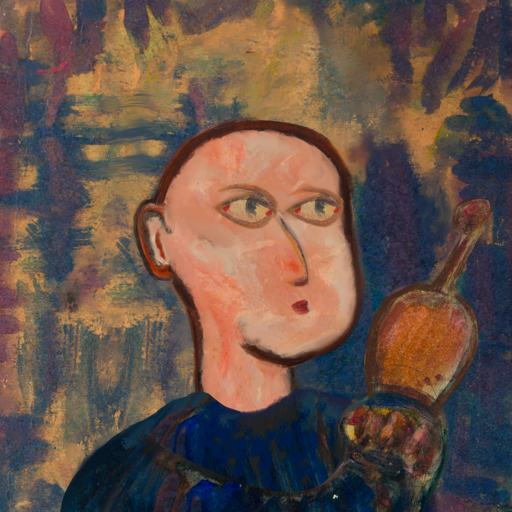
Background: InTheSun, Head And Neck Side: Roy_Bahadur, Face Side: GypsyMother, Bust: Pipe, Hair Side: Blank, Head Accessory: Blank, Second Necklace: Blank, Necklace: Blank, Baby: Blank